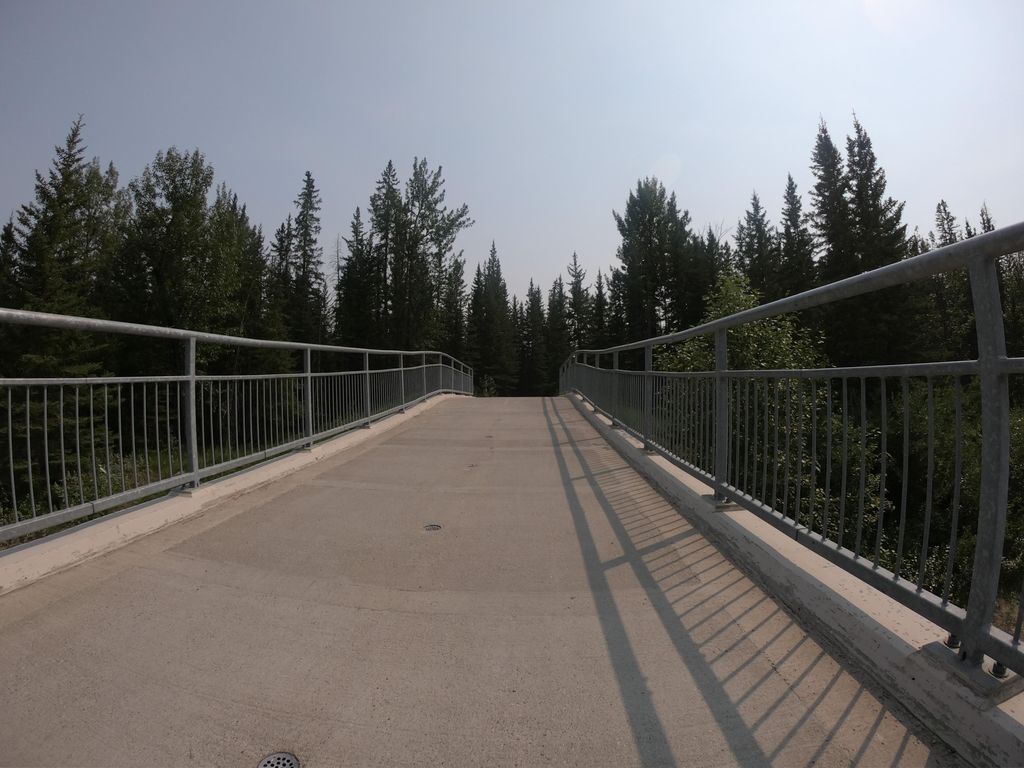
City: calgary